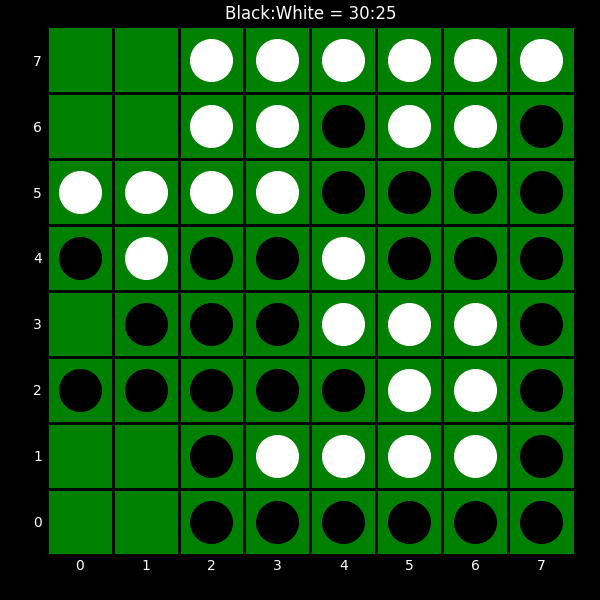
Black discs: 30
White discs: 25